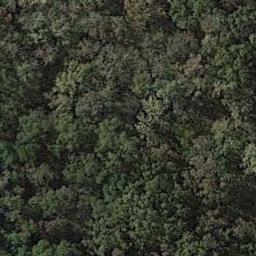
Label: forest